Field crop: tomato
Growth stage: 1
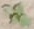
Species: solanum